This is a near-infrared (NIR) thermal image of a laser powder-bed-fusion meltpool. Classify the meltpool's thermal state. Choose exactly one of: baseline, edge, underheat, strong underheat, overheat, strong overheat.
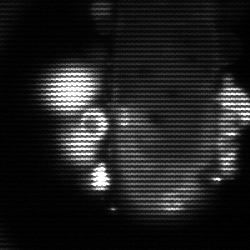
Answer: strong underheat